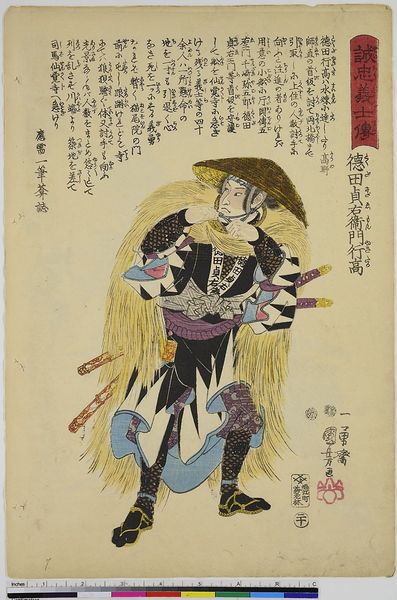
Titel: Tokuda Sadaemon Yukitaka, Blatt 20 aus der Serie: Geschichte der loyalen Gefolgsmänner
Künstler: Utagawa Kuniyoshi
Standort: Hamburg
Institution: Museum für Kunst und Gewerbe Hamburg
Schlagwörter: umhang, hut, mund, nase, blick, jacke, gesicht, portrait, gewand, mantel, person, kopfbedeckung, holzschnitt, japan, schrift, farbe, sandalen, schriftzeichen, bauer, strümpfe, druck, druckgraphik, druckgrafik, schwert, schwerter, soldat, plakat, asiatisch, rüstung, tracht, chinesisch, china, krieger, schriftrolle, ereignis, zeit, cape, farbholzschnitt, situation, kimono, ereignisbild, samurai, hüt, edo, schwertkämpfer, historische, reproduktionen, druckerzeugnisse, chinesish, porträt, persönlichkeit, soldatenleben, ukiyo, japannisch, pportät